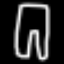
Label: pants